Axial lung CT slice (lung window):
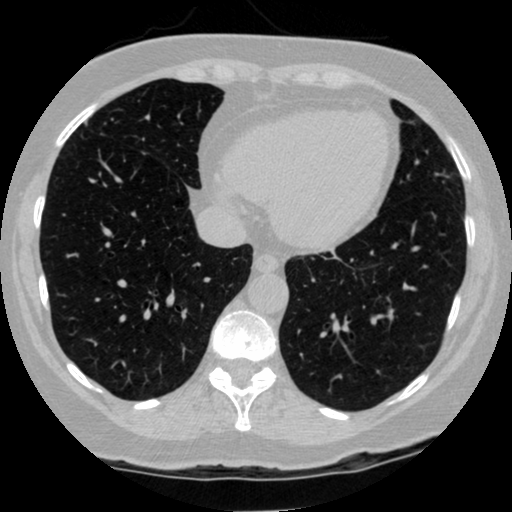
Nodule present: no